Interaction volume radius: 5 \u00c5
Interaction volume height: 30 \u00c5
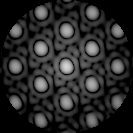
Disorder parameter: 0.00707